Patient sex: M
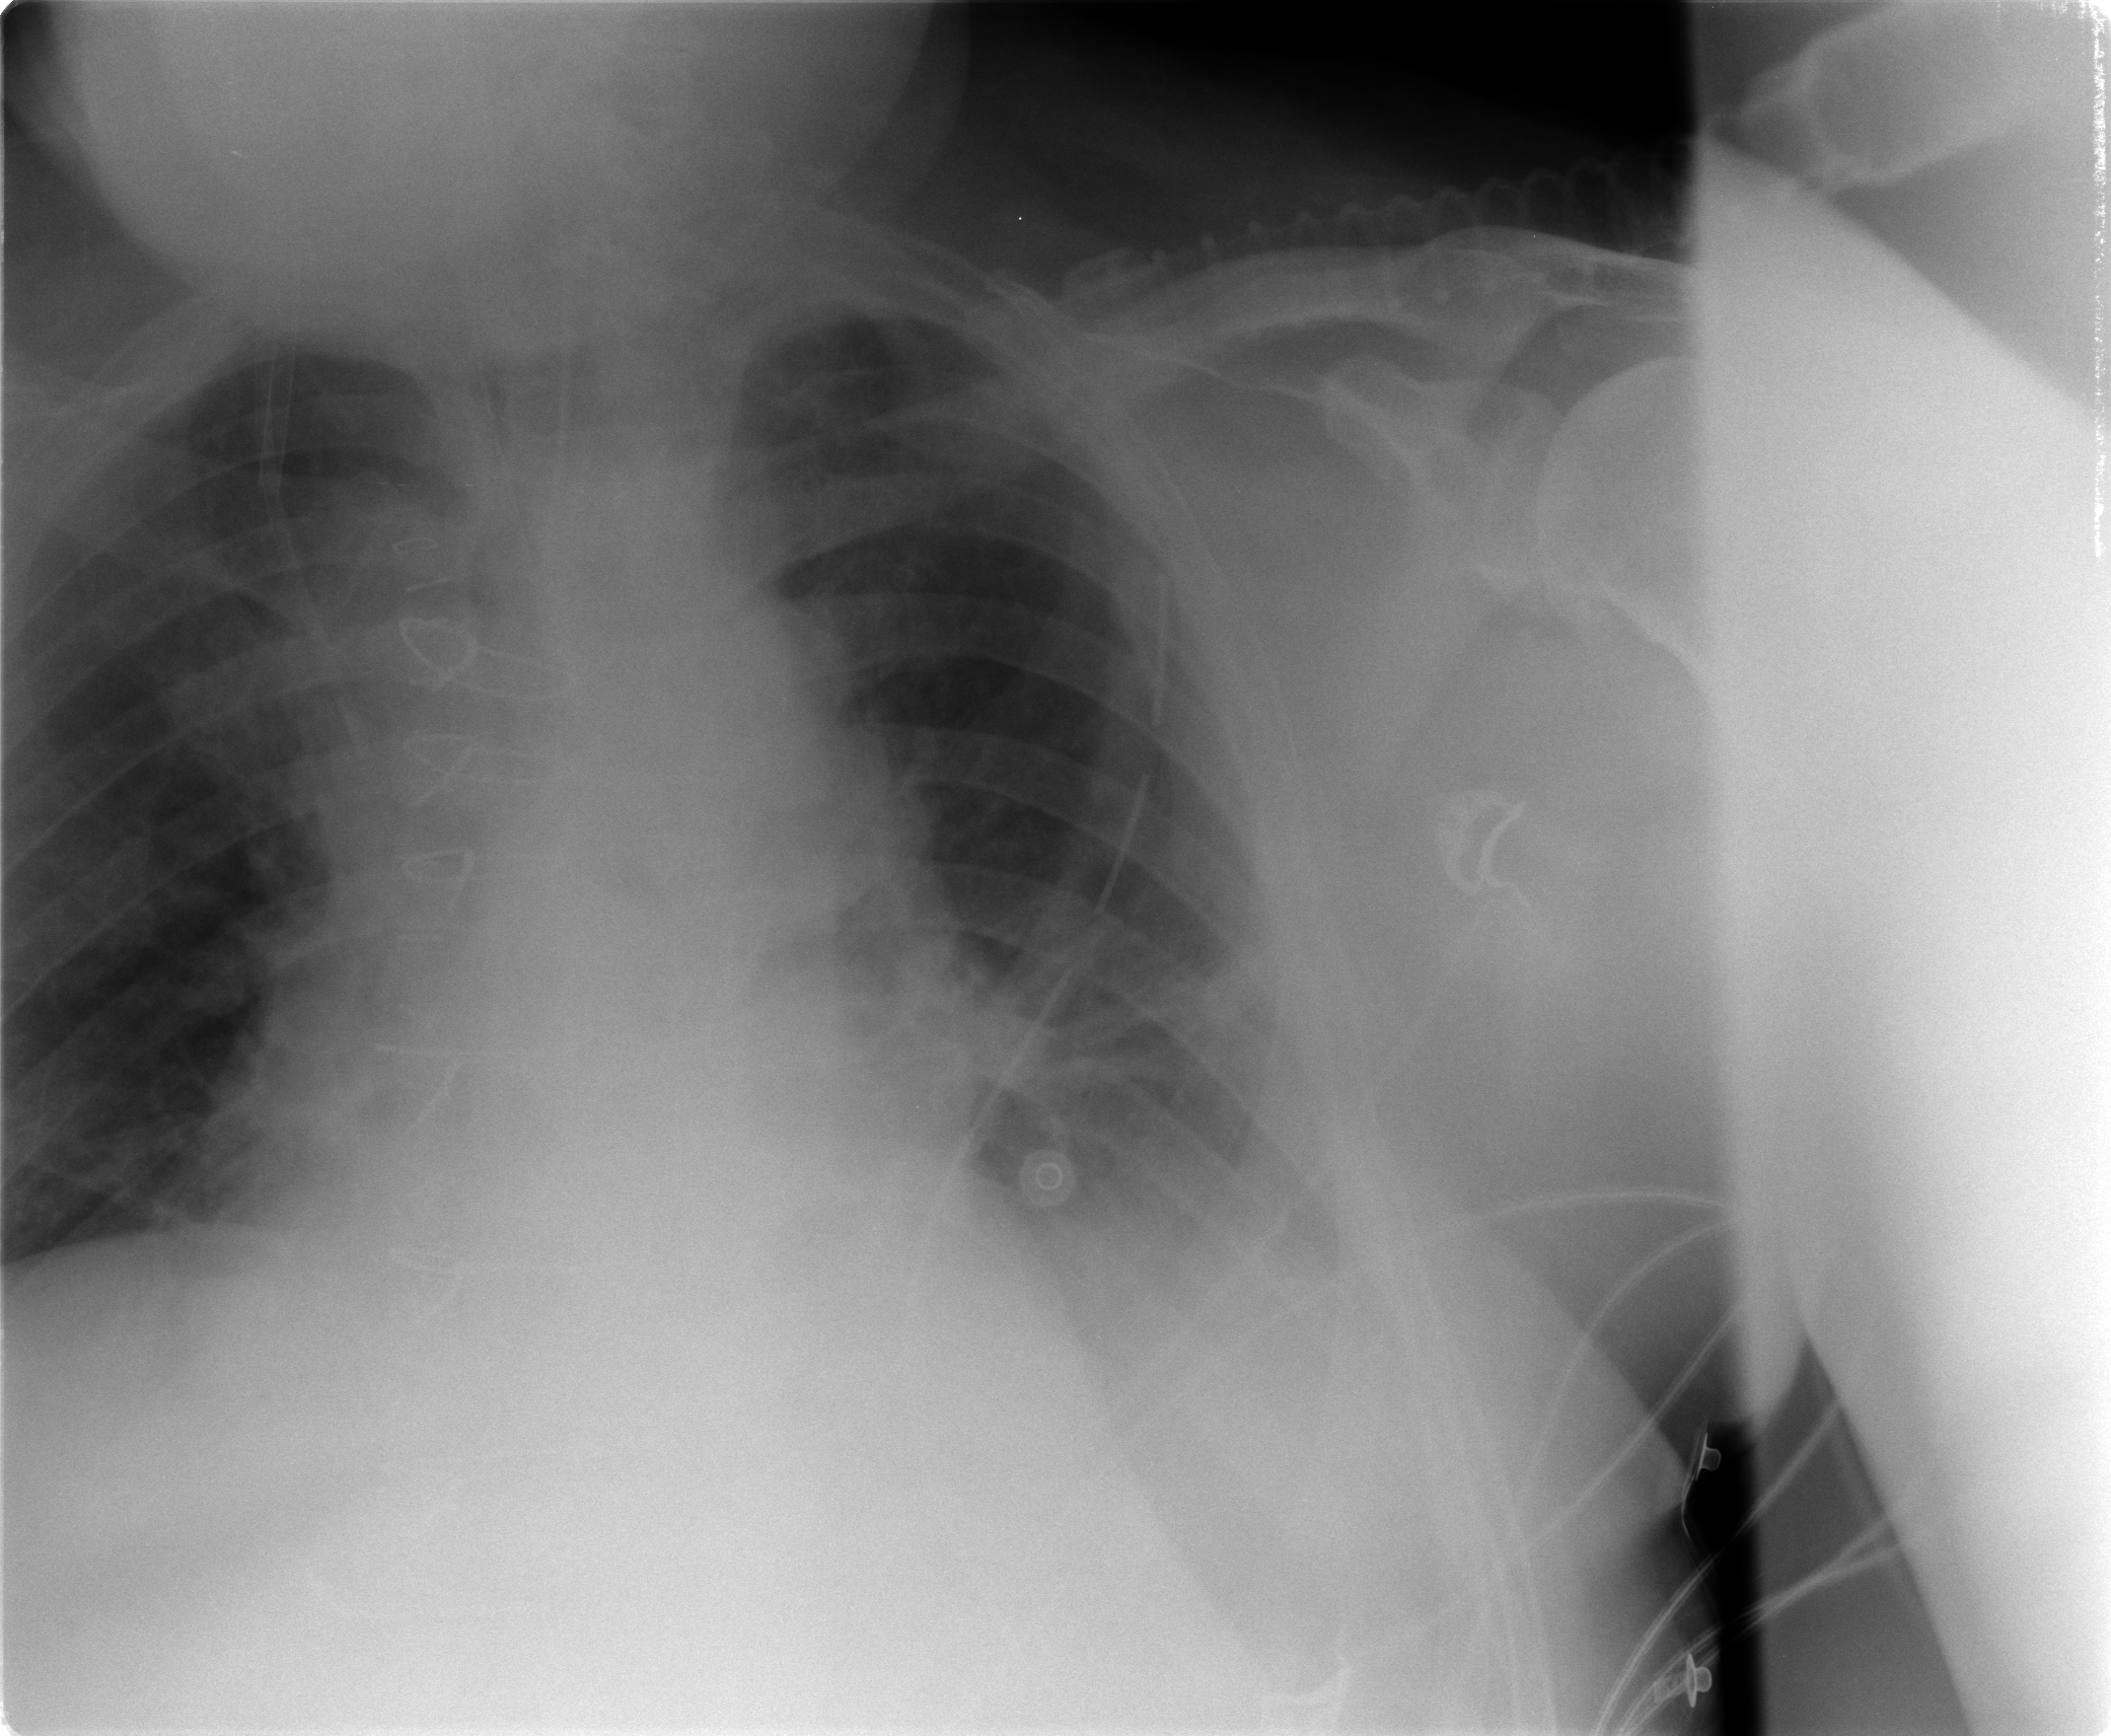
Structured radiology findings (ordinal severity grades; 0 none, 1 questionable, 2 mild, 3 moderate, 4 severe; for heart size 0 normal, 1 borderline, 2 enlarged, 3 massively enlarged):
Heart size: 1
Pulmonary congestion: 0
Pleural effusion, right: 0
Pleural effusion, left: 2
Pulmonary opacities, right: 0
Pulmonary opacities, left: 0
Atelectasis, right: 0
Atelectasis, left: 2